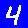
Digit: 4